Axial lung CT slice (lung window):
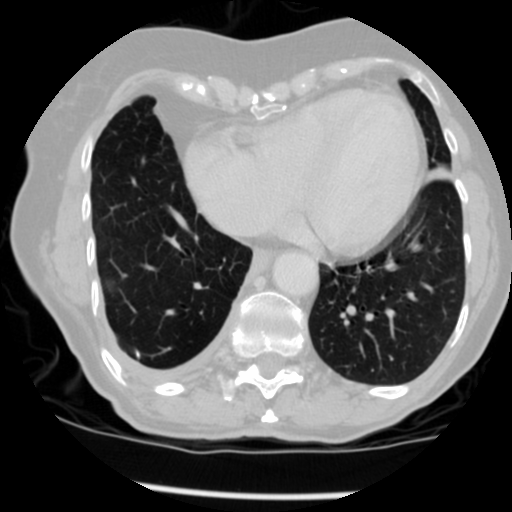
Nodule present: no